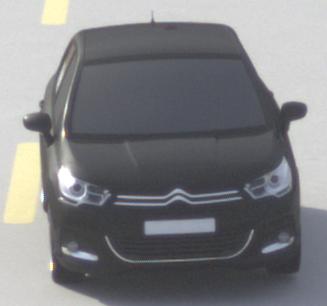
Make: Citroen
Model: C4 VTi 95
Detailed model: C4 (II)
Model produced from: 2012/08
Model produced until: 2013/06
Doors: 5
Color: black
Road condition: dry road
Daytime: morning or afternoon
Contrast: high contrast